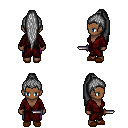
a pixel art fantasy rpg character, female body template, human, dark skin, red robe, magenta pants, gray extra-long topknot hairstyle, brown slippers, dagger, four views (front, back, left, right), 2x2 character sprite sheet, small pixel art, hard edges, no anti-aliasing